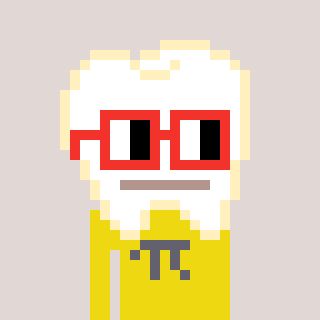
a pixel art character with square red glasses, a tooth-shaped head and a yellow-colored body on a warm background